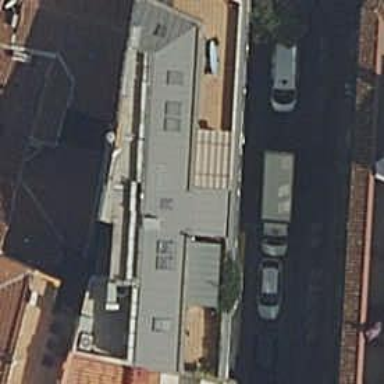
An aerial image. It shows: Restaurant.